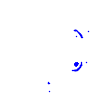
Particle: kaon